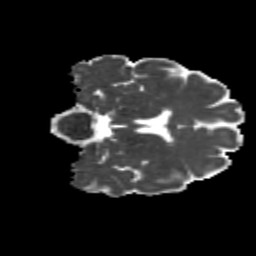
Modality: MD
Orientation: coronal
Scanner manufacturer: siemens
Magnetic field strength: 3 T
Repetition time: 4.16 s
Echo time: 0.0806 s